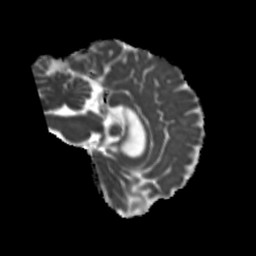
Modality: MD
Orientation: sagittal
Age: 44
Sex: female
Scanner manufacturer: siemens
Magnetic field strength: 3 T
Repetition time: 5.25 s
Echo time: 0.08 s